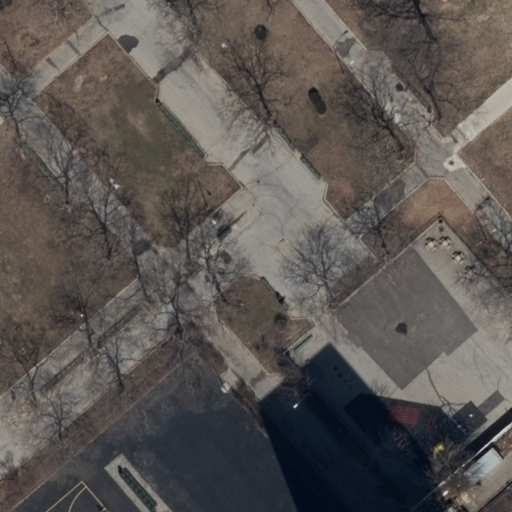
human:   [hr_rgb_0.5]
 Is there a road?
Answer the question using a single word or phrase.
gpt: yes

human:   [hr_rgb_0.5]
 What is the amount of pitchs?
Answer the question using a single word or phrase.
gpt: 1

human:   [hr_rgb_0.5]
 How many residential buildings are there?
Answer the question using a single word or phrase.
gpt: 1

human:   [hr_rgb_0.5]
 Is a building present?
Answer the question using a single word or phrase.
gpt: yes

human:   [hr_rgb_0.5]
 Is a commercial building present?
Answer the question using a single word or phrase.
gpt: no

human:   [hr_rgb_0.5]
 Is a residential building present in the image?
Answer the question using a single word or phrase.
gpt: yes

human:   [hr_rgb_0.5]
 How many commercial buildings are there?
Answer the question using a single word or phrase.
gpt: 0

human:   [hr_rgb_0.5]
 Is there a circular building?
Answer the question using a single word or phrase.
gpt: no

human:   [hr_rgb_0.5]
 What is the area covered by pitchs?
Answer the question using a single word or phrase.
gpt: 38m2

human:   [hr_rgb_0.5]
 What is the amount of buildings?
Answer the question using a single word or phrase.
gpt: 1

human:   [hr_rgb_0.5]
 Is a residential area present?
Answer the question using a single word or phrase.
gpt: yes

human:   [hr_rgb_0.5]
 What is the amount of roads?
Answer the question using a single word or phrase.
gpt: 6

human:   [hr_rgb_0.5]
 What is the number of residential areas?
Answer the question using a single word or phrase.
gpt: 1

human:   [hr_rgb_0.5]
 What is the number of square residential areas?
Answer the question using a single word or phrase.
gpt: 0

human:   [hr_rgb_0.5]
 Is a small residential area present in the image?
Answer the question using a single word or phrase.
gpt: no

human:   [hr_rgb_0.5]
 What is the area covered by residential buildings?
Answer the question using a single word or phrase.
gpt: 1561m2

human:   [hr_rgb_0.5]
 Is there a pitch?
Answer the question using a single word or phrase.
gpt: yes

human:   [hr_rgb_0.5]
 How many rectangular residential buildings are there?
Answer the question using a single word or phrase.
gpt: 0

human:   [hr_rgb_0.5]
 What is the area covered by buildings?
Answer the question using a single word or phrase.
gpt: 1561m2

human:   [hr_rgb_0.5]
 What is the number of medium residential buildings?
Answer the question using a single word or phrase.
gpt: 0

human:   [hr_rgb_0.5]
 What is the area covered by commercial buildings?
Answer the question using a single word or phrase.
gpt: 0m2

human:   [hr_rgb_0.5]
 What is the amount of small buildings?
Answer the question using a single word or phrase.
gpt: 0

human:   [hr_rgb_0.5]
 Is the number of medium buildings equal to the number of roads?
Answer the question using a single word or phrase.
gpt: no

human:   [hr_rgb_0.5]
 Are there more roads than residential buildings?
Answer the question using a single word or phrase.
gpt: yes

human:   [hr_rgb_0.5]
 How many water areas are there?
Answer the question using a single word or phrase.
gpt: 0

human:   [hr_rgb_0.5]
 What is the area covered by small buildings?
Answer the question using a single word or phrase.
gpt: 0m2

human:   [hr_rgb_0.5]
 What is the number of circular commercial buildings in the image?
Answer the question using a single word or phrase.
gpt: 0

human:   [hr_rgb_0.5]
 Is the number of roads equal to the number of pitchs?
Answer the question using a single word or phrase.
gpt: no

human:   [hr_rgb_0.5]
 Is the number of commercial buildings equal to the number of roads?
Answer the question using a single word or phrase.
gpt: no

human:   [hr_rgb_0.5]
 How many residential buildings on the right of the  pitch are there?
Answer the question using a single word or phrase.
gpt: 1

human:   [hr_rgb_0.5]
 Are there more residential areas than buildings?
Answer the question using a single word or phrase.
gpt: no

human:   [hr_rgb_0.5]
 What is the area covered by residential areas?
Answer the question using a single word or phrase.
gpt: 477m2

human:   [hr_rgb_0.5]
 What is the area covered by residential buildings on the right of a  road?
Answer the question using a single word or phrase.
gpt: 1561m2

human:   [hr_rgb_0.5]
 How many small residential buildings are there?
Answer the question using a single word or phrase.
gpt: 0

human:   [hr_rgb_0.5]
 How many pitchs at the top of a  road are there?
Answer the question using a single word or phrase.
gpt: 0

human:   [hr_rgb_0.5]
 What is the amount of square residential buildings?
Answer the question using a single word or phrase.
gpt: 0

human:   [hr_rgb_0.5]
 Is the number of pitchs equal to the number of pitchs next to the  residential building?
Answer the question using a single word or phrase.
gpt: yes

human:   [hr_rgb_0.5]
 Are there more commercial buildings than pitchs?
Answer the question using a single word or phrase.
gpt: no

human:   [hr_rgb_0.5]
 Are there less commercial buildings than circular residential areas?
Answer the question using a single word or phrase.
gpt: no

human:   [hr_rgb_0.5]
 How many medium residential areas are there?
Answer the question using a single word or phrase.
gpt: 1

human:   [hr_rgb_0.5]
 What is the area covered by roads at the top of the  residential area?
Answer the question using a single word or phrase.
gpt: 0m2

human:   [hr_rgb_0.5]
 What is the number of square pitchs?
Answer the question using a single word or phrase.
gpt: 0

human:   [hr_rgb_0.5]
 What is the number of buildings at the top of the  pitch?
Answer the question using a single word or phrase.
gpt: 1

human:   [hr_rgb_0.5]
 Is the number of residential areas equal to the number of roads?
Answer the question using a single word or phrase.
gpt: no

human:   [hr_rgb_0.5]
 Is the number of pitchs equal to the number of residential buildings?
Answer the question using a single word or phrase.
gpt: yes

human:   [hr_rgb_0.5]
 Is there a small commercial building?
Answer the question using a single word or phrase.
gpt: no

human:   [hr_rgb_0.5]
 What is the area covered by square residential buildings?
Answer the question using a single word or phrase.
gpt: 0m2

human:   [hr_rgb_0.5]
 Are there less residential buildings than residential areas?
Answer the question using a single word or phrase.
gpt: no

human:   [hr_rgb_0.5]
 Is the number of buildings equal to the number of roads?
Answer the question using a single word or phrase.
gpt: no

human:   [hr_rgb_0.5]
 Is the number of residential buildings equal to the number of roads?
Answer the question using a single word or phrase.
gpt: no

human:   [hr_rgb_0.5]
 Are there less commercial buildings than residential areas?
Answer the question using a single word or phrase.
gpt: yes

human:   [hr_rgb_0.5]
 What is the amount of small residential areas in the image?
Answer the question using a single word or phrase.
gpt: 0

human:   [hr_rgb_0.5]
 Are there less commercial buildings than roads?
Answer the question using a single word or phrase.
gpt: yes

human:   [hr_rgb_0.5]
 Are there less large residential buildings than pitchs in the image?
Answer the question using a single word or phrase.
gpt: no

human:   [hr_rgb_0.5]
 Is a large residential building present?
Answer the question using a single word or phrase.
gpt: yes

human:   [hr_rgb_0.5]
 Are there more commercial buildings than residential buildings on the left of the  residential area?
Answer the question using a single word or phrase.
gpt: no

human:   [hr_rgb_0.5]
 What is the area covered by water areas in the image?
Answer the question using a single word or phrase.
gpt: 0m2

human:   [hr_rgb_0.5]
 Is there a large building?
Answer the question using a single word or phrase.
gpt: yes

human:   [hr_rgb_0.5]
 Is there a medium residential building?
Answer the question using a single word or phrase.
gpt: no

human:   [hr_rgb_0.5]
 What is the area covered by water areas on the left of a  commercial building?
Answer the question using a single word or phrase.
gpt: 0m2

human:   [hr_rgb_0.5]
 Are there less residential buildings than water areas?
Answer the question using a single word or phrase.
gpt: no

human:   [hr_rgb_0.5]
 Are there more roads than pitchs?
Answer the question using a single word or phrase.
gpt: yes

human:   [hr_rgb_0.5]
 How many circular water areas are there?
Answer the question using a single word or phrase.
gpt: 0

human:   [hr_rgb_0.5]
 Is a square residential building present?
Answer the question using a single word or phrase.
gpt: no